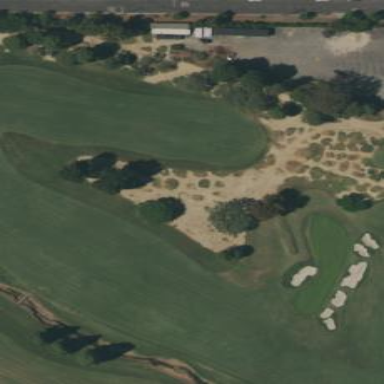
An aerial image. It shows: Golf bunker filled with natural sand.